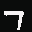
Label: 7